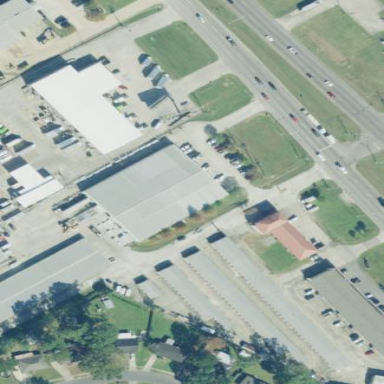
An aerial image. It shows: Electrical shop housed in building.